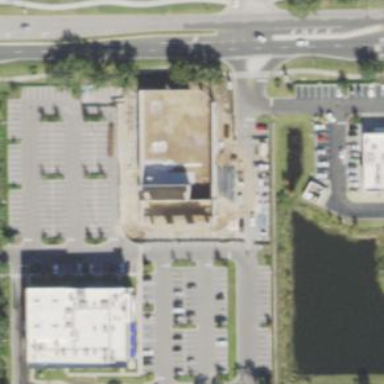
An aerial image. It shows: Commercial building housing convenience shop.